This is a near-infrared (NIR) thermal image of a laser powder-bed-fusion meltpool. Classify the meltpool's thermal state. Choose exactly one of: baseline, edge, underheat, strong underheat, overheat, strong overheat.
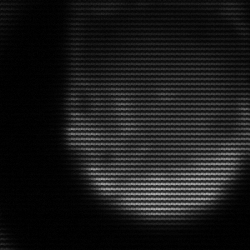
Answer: edge